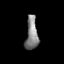
Tissue: prostate
Cell type: T cells
Senescence score: 0.6875
Nuclear area (px): 393
Mean DAPI intensity: 132.723